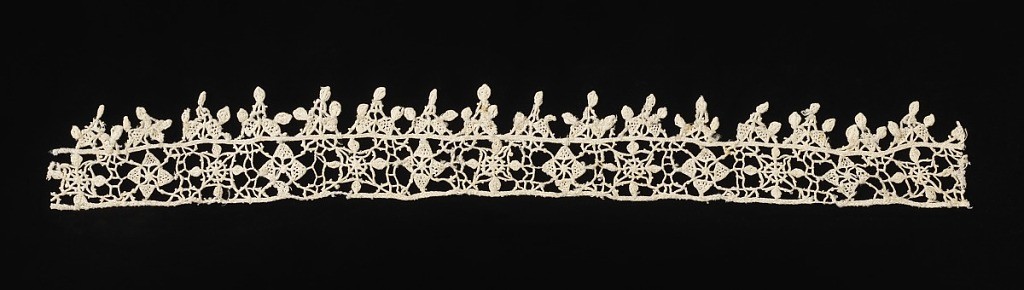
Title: Border
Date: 16th–17th century
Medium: natural linen Technique: grid of laid cords with needle lace, reticella style; edge of punto in aria
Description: Narrow border with alternating geometrical forms and wheel-shapes.